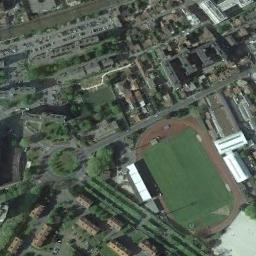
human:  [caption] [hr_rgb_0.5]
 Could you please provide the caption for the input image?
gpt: A track and field is built in the middle of a residential area, Surrounded by a lot of vegetation .

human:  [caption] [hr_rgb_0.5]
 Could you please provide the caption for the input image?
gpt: The ground track field is surrounded by some trees and high-rise buildings .

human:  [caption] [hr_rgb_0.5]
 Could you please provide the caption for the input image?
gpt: The green space of track and field is not rectangular .

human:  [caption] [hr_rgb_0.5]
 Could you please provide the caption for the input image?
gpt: There are many buildings next to the ground track field .

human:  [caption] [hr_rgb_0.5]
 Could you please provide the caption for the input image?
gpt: There are many buildings around the ground track field with a red track .